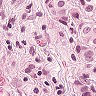
Metastatic tissue present: yes